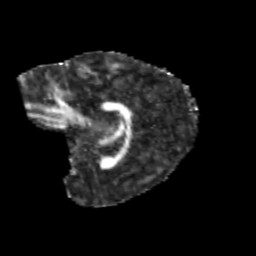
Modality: FA
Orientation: sagittal
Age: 10
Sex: female
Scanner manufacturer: siemens
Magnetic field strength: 3 T
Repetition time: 3.8 s
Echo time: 0.07 s